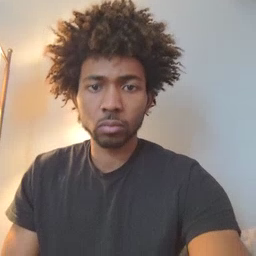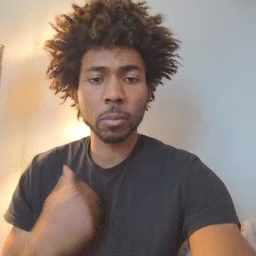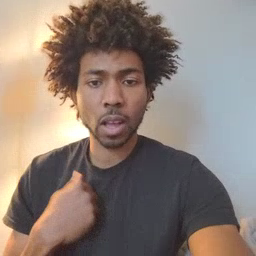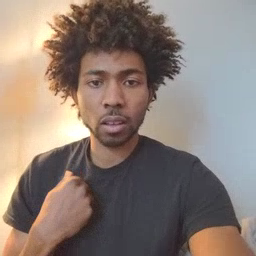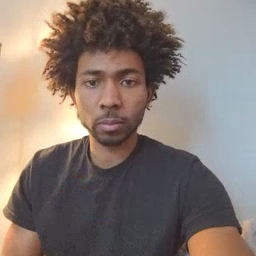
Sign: bath